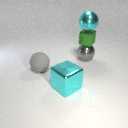
large cyan metal sphere above large gray metal sphere